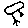
Label: bird